Question: I'm using a grouped 'ListView' inside a 'Flyout' and get weird UI issue with group header when popup opens. It happens for a fraction of second, but still notable by most of the users.

XAML (excerpt from full repro sample <URL>:
'''
<Page.Resources>
<DataTemplate x:Key="GroupHeaderTemplate">
<ContentControl Content="{Binding Key}"
FontWeight="Bold"
FontSize="{ThemeResource TextStyleLargeFontSize}"
Foreground="{ThemeResource PhoneAccentBrush}"
Margin="0 20" />
</DataTemplate>
<CollectionViewSource x:Key="ItemsViewSource"
IsSourceGrouped="True"
Source="{Binding Items}" />
</Page.Resources>
<Page.BottomAppBar>
<CommandBar>
<AppBarButton Icon="Caption">
<AppBarButton.Flyout>
<Flyout>
<ListView ItemsSource="{Binding Source={StaticResource ItemsViewSource}}"
Margin="20 0">
<ListView.GroupStyle>
<GroupStyle HeaderTemplate="{StaticResource GroupHeaderTemplate}" />
</ListView.GroupStyle>
</ListView>
</Flyout>
</AppBarButton.Flyout>
</AppBarButton>
</CommandBar>
</Page.BottomAppBar>
'''
I cannot use built-in 'ListPickerFlyout' as it doesn't support grouping.
I tried to find corresponding storyboard or transition in default styles for 'ListView'/'Flyout', but wasn't able to.
I'd like to fix that animation or disable it at all. Any help is appreciated.
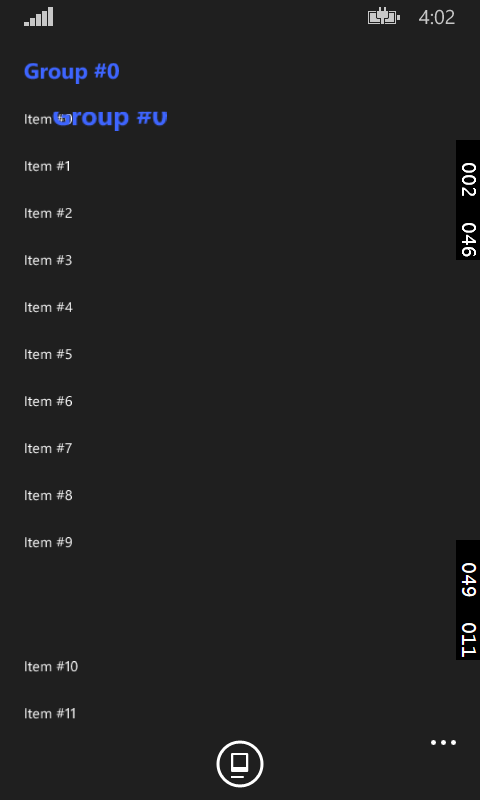
Answer: One way to get rid of the weird animation bug is to let the 'Flyout' control's animation run first, and then after the animation finishes, show the 'ListView'.
To do this, you need to subscribe to the following events in the 'Flyout' control. Also you need to give the 'ListView' a name and set its 'Opacity' to '0' to start with.
'''
<Flyout Opened="Flyout_Opened" Closed="Flyout_Closed">
<ListView x:Name="MyListView" Opacity="0" ItemsSource="{Binding Source={StaticResource ItemsViewSource}}" Margin="20 0">
'''
Then in the code behind, you show the 'ListView' after a short delay. I created a little 'Opacity' animation for the 'ListView' just to make the whole transition run more smoothly. Each time the 'Flyout' is closed, we reset the 'ListView' back to invisible.
'''
private async void Flyout_Opened(object sender, object e)
{
// a short delay to allow the Flyout in animation to take place
await Task.Delay(400);
// animate in the ListView
var animation = new DoubleAnimation
{
Duration = TimeSpan.FromMilliseconds(200),
To = 1
};
Storyboard.SetTarget(animation, this.MyListView);
Storyboard.SetTargetProperty(animation, "Opacity");
var storyboard = new Storyboard();
storyboard.Children.Add(animation);
storyboard.Begin();
}
private void Flyout_Closed(object sender, object e)
{
this.MyListView.Opacity = 0;
}
'''
However, having provided a possible solution, I don't think using a 'Flyout' control to change the visual style is the right approach here.
The 'Flyout' control is not designed to handle large amount of data. It doesn't support virtualization (I think). For example, if you increase the item count from 30 to 300, it's going to take quite a few seconds to load once you hit the button.
I was thinking maybe I could create a control that handles all this, 'cause at the end of the day you do want to be able to retrieve the item that you clicked in the list as well as close the popup.
Unfortunately 'ListPickerFlyout' is sealed so I chose to create a control that inherits from 'Flyout'.
It's quite straight forward. Basically the control exposes properties like 'ItemsSource', 'SelectedItem', etc. Also it subscribes to the 'ItemClick' event of the 'ListView' so whenever an item is clicked, it closes the 'Flyout' and populate the 'SelectedItem'.
'''
public class ListViewFlyout : Flyout
{
private ListView _listView;
public object ItemsSource
{
get { return (object)GetValue(ItemsSourceProperty); }
set { SetValue(ItemsSourceProperty, value); }
}
public static readonly DependencyProperty ItemsSourceProperty =
DependencyProperty.Register("ItemsSource", typeof(object), typeof(ListViewFlyout), new PropertyMetadata(null));
public DataTemplate HeaderTemplate
{
get { return (DataTemplate)GetValue(HeaderTemplateProperty); }
set { SetValue(HeaderTemplateProperty, value); }
}
public static readonly DependencyProperty HeaderTemplateProperty =
DependencyProperty.Register("HeaderTemplate", typeof(DataTemplate), typeof(ListViewFlyout), new PropertyMetadata(null));
public DataTemplate ItemTemplate
{
get { return (DataTemplate)GetValue(ItemTemplateProperty); }
set { SetValue(ItemTemplateProperty, value); }
}
public static readonly DependencyProperty ItemTemplateProperty =
DependencyProperty.Register("ItemTemplate", typeof(DataTemplate), typeof(ListViewFlyout), new PropertyMetadata(null));
public object SelectedItem
{
get { return (object)GetValue(SelectedItemProperty); }
set { SetValue(SelectedItemProperty, value); }
}
public static readonly DependencyProperty SelectedItemProperty =
DependencyProperty.Register("SelectedItem", typeof(object), typeof(ListViewFlyout), new PropertyMetadata(null));
public ListViewFlyout()
{
// initialization
this.Placement = FlyoutPlacementMode.Full;
_listView = new ListView
{
Opacity = 0,
IsItemClickEnabled = true
};
this.Opened += ListViewFlyout_Opened;
this.Closed += ListViewFlyout_Closed;
}
private async void ListViewFlyout_Opened(object sender, object e)
{
await Task.Delay(400);
if (!_listView.Items.Any())
{
// assign the listView as the Content of this 'custom control'
_listView.ItemsSource = this.ItemsSource;
_listView.ItemTemplate = this.ItemTemplate;
_listView.GroupStyle.Add(new GroupStyle { HeaderTemplate = this.HeaderTemplate });
this.Content = _listView;
// whenever an item is clicked, we close the Layout and assign the SelectedItem
_listView.ItemClick += ListView_ItemClick;
}
// animate in the list
var animation = new DoubleAnimation
{
Duration = TimeSpan.FromMilliseconds(200),
To = 1
};
Storyboard.SetTarget(animation, _listView);
Storyboard.SetTargetProperty(animation, "Opacity");
var storyboard = new Storyboard();
storyboard.Children.Add(animation);
storyboard.Begin();
}
private void ListViewFlyout_Closed(object sender, object e)
{
_listView.Opacity = 0;
}
private async void ListView_ItemClick(object sender, ItemClickEventArgs e)
{
this.SelectedItem = e.ClickedItem;
this.Hide();
// to be removed
await Task.Delay(1000);
var dialog = new MessageDialog(e.ClickedItem.ToString() + " was clicked 1 sec ago!");
await dialog.ShowAsync();
}
}
'''
The xaml becomes as simple as this.
'''
<AppBarButton Icon="Caption">
<AppBarButton.Flyout>
<local:ListViewFlyout ItemsSource="{Binding Source={StaticResource ItemsViewSource}}" ItemTemplate="{StaticResource ListViewItemTemplate}" HeaderTemplate="{StaticResource GroupHeaderTemplate}" FlyoutPresenterStyle="{StaticResource FlyoutPresenterStyle}" />
</AppBarButton.Flyout>
</AppBarButton>
'''
Note in the 'FlyoutPresenterStyle' style I have created a 'Title' for the popup too.
I have also included a fully functional sample <URL>.